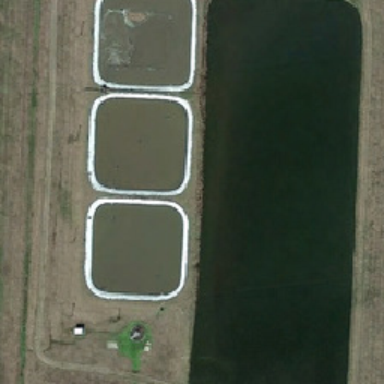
The rectangular pond is near three small squares .